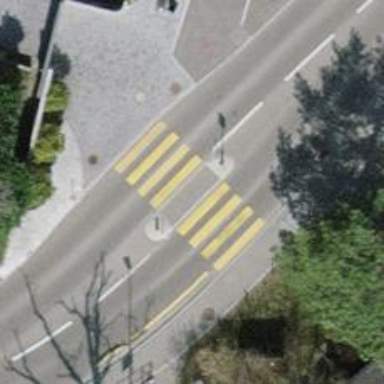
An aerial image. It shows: Uncontrolled crossing with zebra marking and island in the middle.